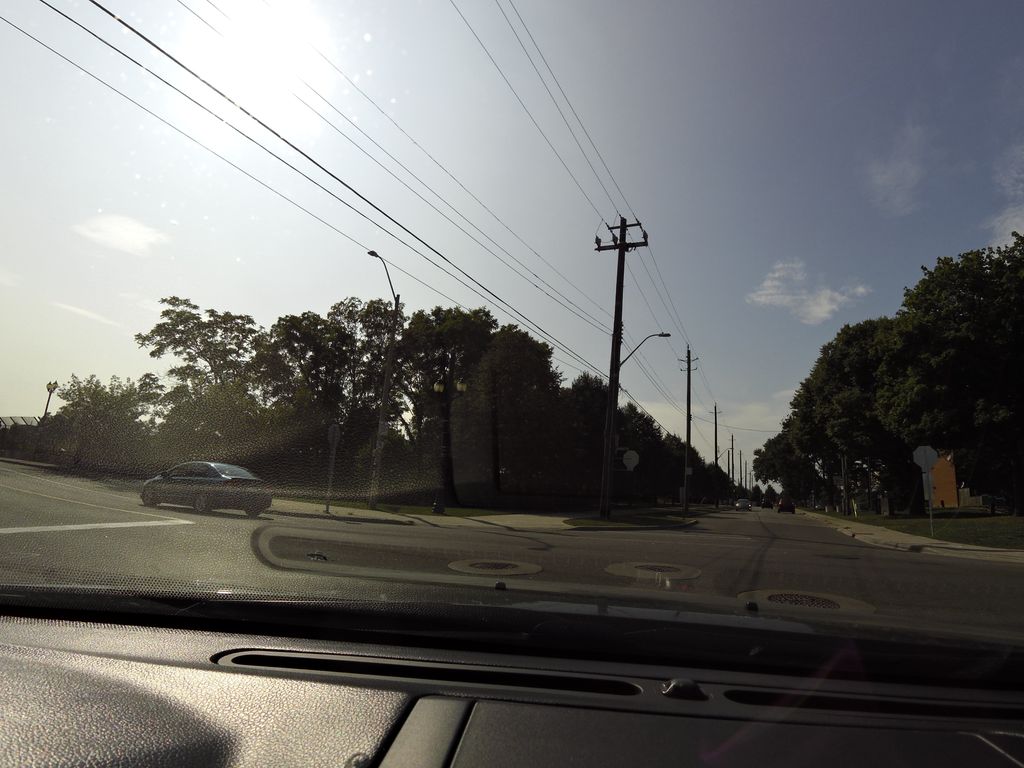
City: hamilton